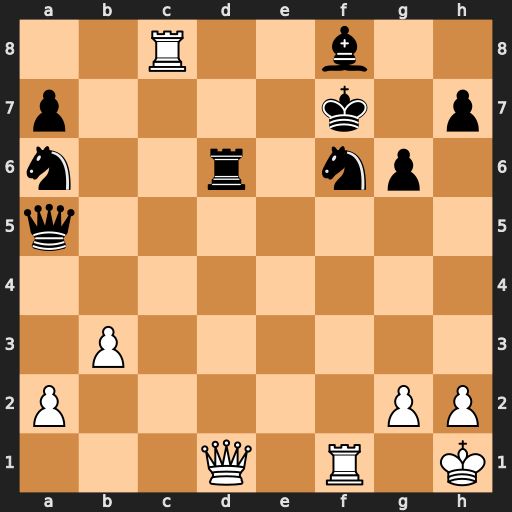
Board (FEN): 2R2b2/p4k1p/n2r1np1/q7/8/1P6/P5PP/3Q1R1K
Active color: w
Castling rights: -
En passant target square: -
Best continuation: Rxf8+ Ke7 Rf7+ Kxf7 Qxd6